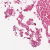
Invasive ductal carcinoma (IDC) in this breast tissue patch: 0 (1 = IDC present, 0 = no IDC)